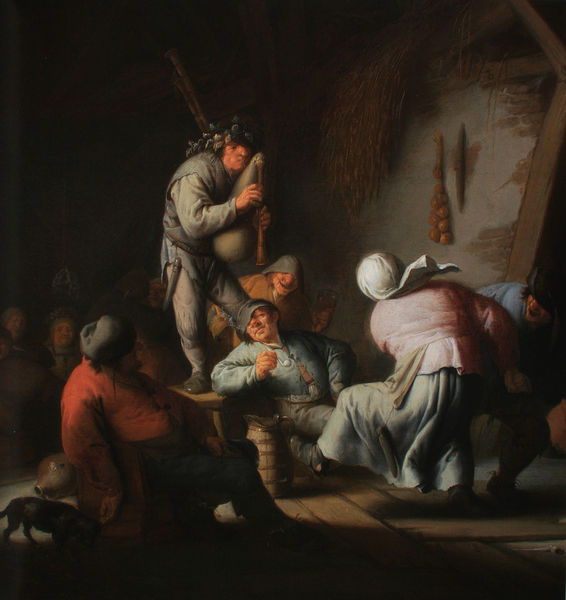
Titel: Bauerntanz in einer Schenke (Ausschnitt)
Künstler: Adriaen van Ostade
Standort: Vaduz-Wien
Institution: Sammlungen des Fürsten von und zu Liechtenstein
Schlagwörter: mann, schatten, frauen, menschen, sitzen, frau, männer, raum, stroh, stuhl, tisch, gebäude, haus, hund, tanz, mütze, trinken, wirtschaft, niederlande, boden, paar, musik, musiker, tanzen, bauern, genre, krug, genrebild, getreide, spielen, kopftuch, vergnügen, bauer, lachen, fass, musike, kund, bauernhaus, dudelsack, pfeifen, spaß, lied, schenke, knoblauch, zwiebeln, spielem, duddelsack, bauerntanz